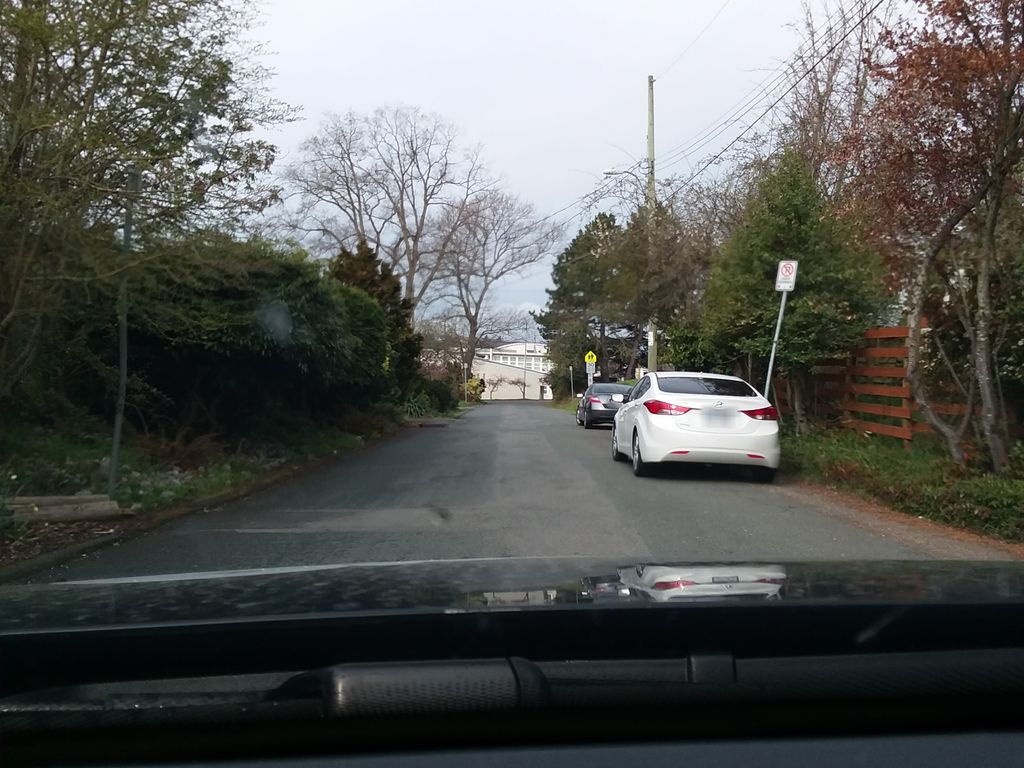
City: victoria